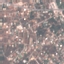
Land use / land cover class: Residential